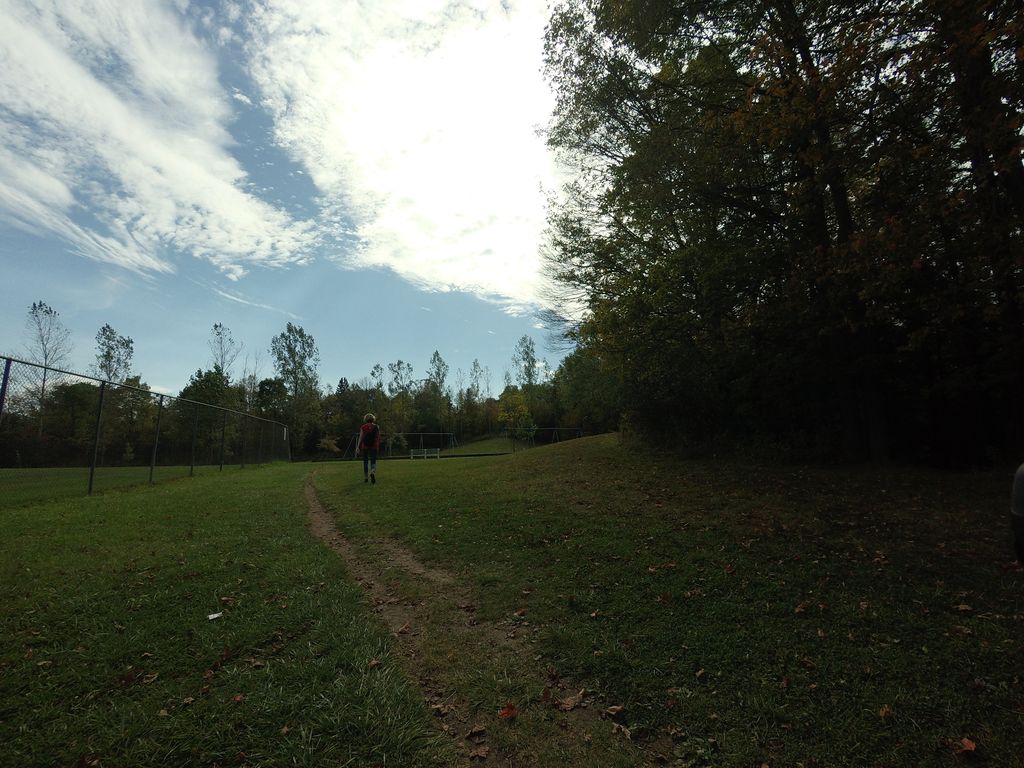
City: hamilton